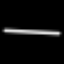
Label: line